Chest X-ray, AP view. Patient: 56 years old, sex F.
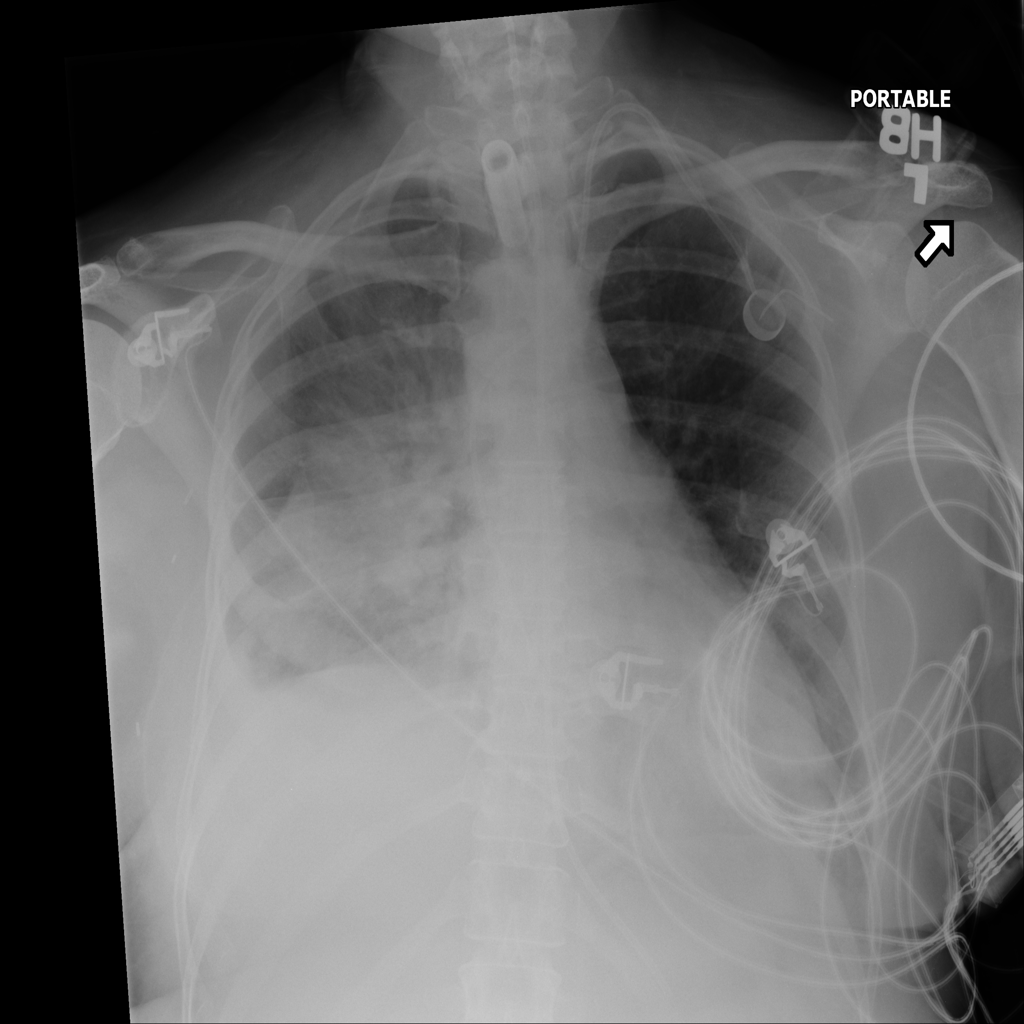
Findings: Atelectasis, Consolidation